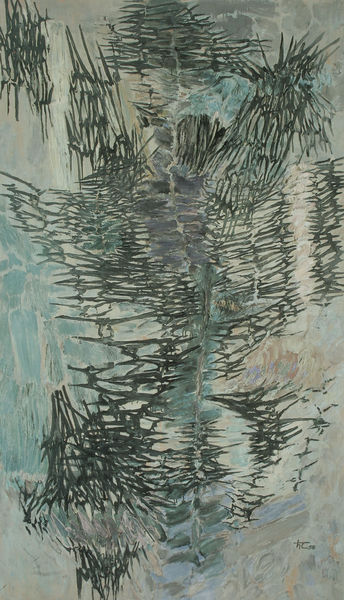
Titel: Zeit totschlagen
Künstler: Hann Trier
Standort: Essen
Institution: Galerie Heimeshoff - Jochen Krüper
Schlagwörter: blau, flügel, gemälde, vogel, wasser, weiß, wolken, fluss, grün, see, grau, schwarz, zeichnung, beige, malerei, muster, öl, spiegelung, gitter, figur, fliegen, papier, moderne, abstrakt, farben, modern, formen, wasserfarbe, linien, blue, white, grey, spitz, striche, abstraktion, frottage, linie, monochromie, form, strich, dynamik, leinwand, wesen, struktur, gewebe, fantasie, ungegenständlich, abdruck, netz, ader, action, abstract, informel, assoziation, dinosaurier, stacheln, linien adern, spielgelartig, zeichu